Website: slack
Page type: payment
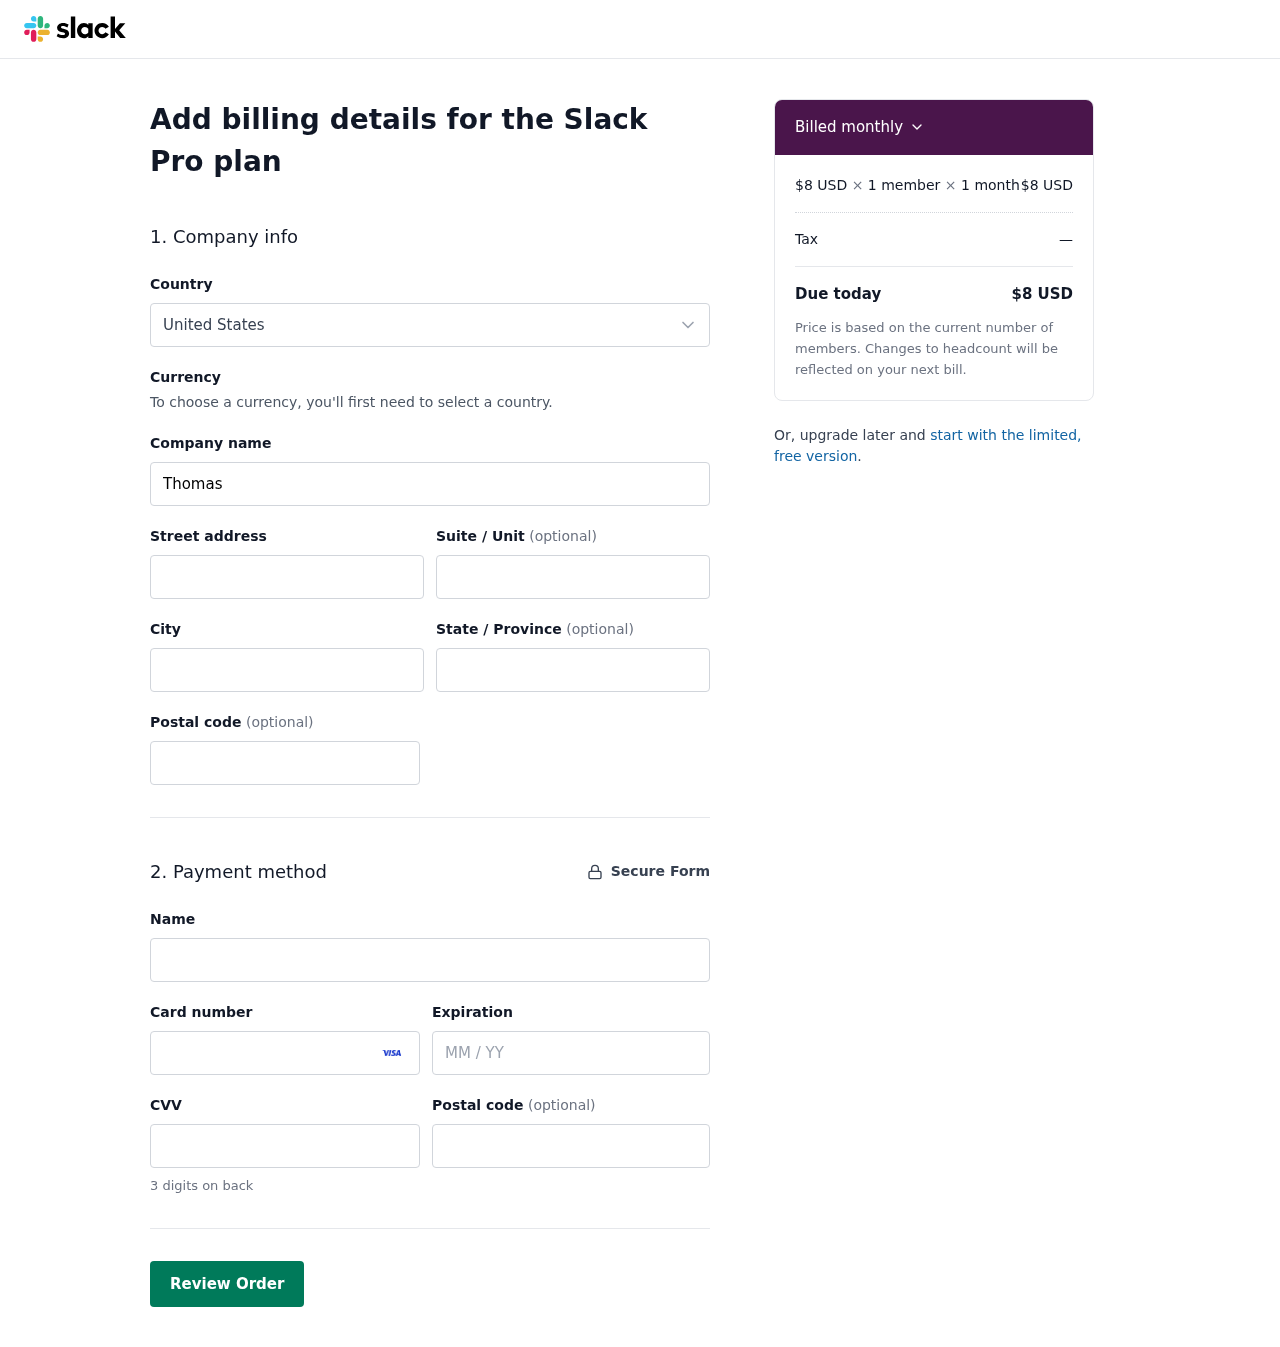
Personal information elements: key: PII_COUNTRY
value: United States
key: PII_COMPANY
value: Thomas, Blake and King
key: PII_STREET
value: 74075 Davis Loaf Suite 495
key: PII_CITY
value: Jessicamouth
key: PII_STATE
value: Michigan
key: PII_POSTCODE
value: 02304
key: PII_FULLNAME
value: Michael Walker
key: PII_CARD_NUMBER
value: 4572 9758 0900 1830
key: PII_CARD_EXPIRY
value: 10/29
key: PII_CARD_CVV
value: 493
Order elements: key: ORDER_PRICE_PER_MEMBER
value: $8 USD
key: ORDER_NUM_MEMBERS
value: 1 member
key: ORDER_NUM_MONTHS
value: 1 month
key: ORDER_SUBTOTAL
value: $8 USD
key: ORDER_TAX
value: —
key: ORDER_TOTAL
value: $8 USD